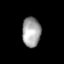
Tissue: prostate
Cell type: Epithelial cells
Senescence score: 0.3074
Nuclear area (px): 534
Mean DAPI intensity: 164.002